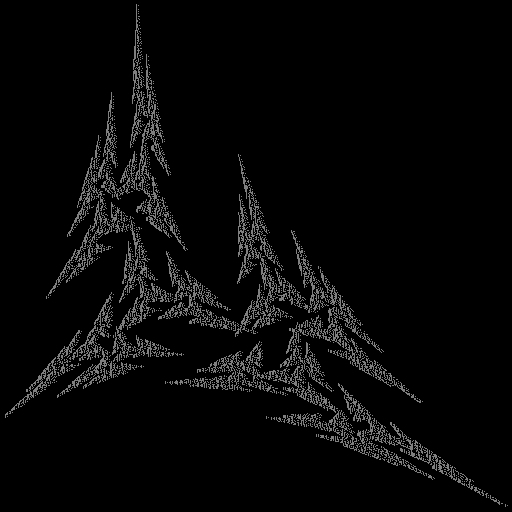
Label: snowcap